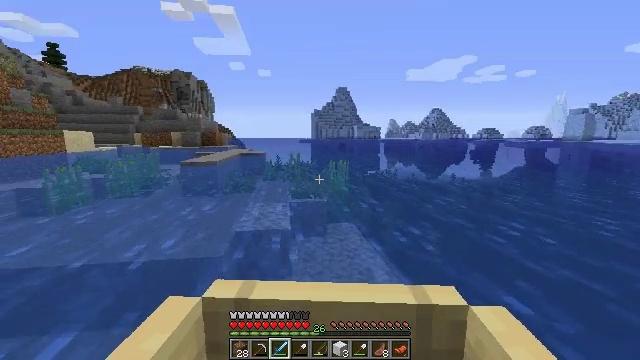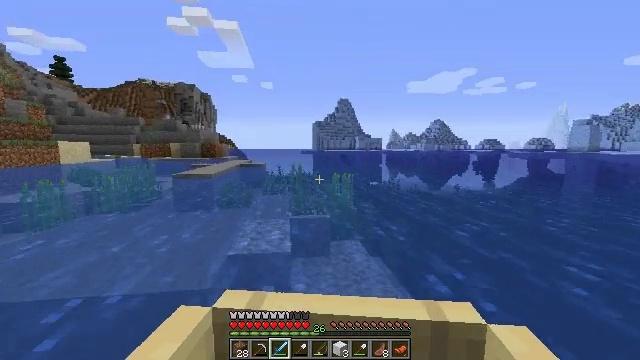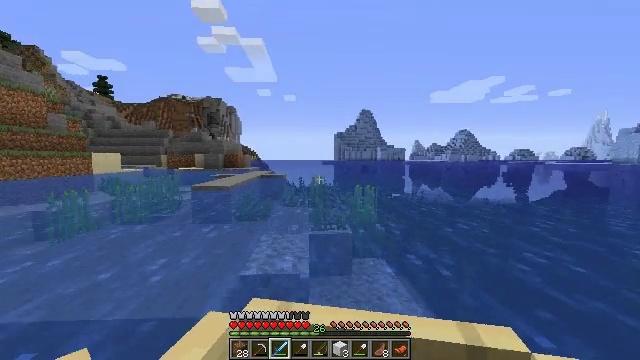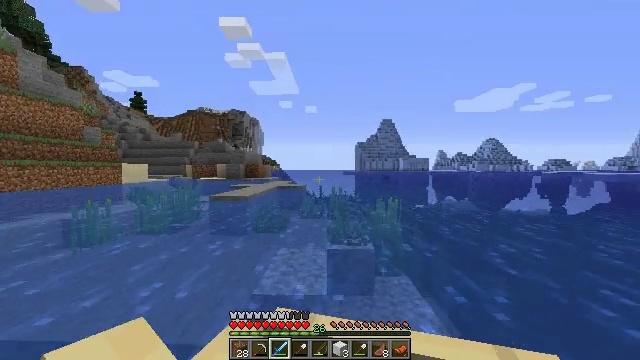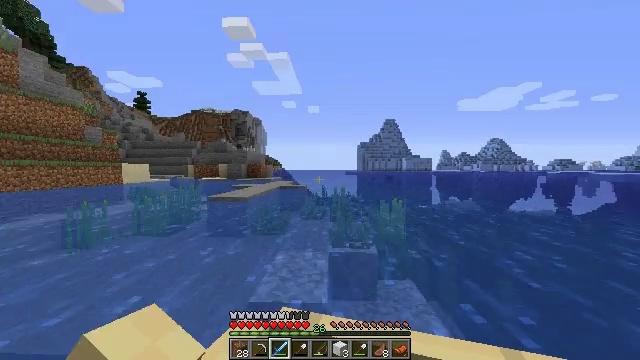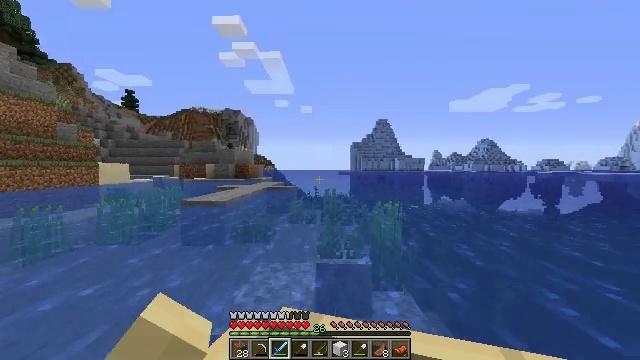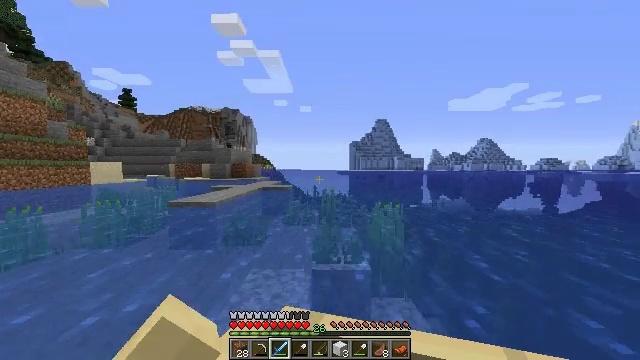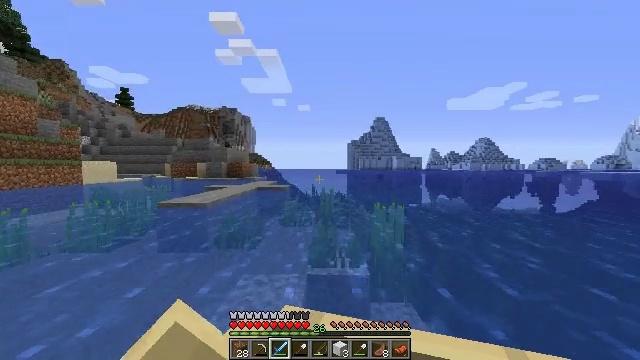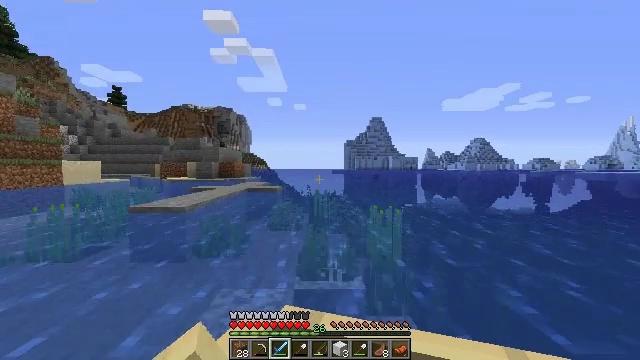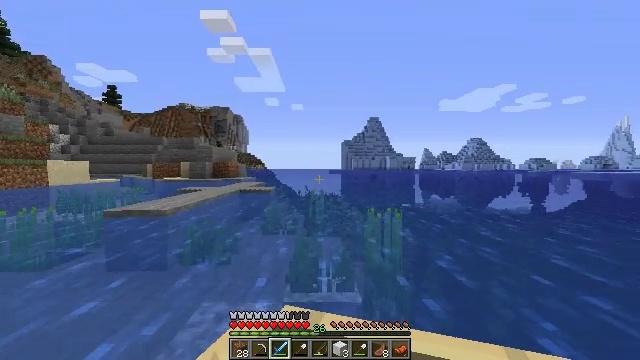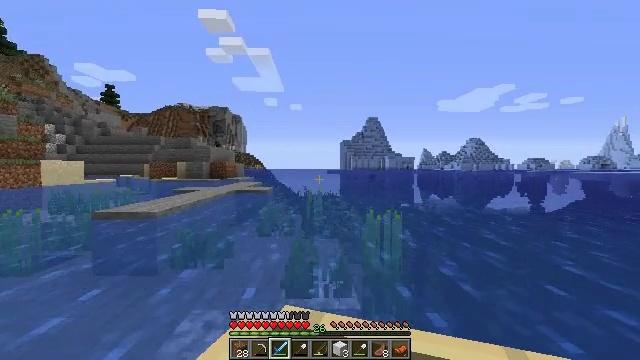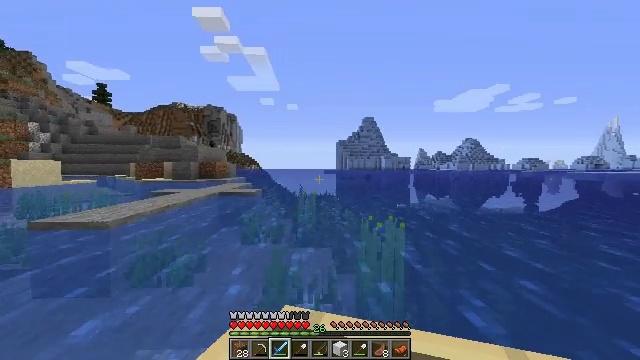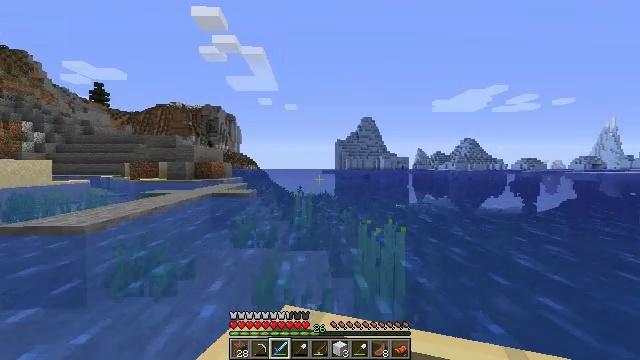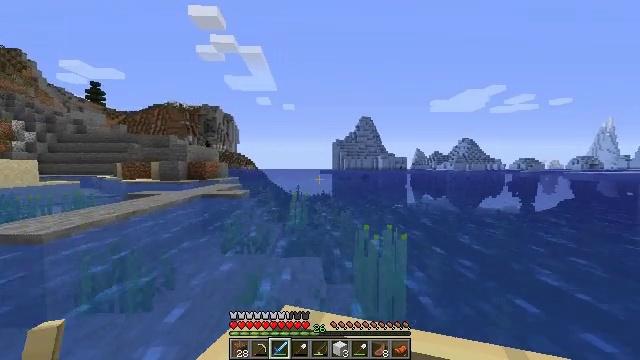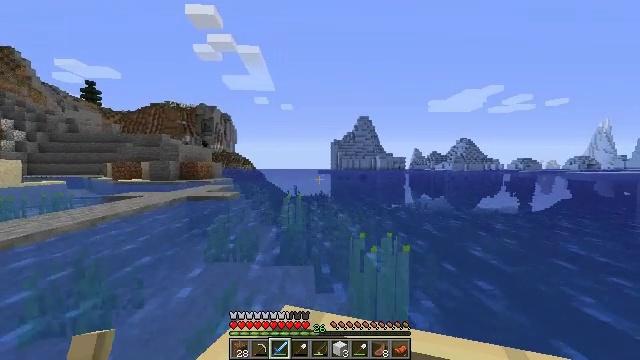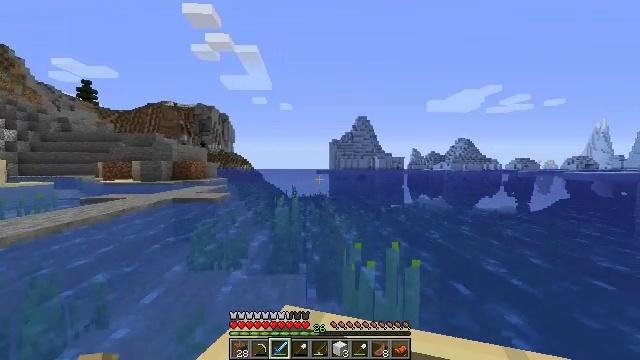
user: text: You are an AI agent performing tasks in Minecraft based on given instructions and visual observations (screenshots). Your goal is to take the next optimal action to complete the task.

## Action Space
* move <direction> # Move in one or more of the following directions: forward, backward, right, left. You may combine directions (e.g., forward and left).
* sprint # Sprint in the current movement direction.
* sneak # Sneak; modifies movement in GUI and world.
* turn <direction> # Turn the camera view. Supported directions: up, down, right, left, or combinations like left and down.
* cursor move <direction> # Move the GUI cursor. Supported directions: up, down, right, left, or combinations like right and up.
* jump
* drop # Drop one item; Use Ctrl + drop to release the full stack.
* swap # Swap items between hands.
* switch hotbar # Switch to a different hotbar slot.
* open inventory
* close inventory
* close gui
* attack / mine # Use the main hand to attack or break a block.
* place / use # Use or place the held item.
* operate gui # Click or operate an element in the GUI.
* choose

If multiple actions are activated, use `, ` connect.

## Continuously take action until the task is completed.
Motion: motion action
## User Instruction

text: Remove a lily pad from the inventory.
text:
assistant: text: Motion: move forward, turn left and up
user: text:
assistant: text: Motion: move forward, turn left and up
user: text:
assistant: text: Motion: move forward, turn left and up
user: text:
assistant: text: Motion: move forward, turn left
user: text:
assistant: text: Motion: move forward
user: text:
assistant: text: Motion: move forward
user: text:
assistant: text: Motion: move forward
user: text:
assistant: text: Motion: move forward
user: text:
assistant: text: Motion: move forward
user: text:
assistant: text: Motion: move forward
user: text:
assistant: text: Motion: move forward
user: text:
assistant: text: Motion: move forward
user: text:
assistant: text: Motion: move forward
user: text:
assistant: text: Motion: move forward
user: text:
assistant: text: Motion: move forward
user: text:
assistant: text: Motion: move forward
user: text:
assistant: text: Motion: move forward
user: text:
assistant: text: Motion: move forward
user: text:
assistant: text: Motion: move forward
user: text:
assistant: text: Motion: move forward
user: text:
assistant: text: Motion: move forward
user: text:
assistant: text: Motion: move forward
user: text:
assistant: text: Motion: move forward
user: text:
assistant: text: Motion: move forward
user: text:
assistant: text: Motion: move forward
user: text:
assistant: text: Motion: move forward
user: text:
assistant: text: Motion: move forward
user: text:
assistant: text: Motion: move forward
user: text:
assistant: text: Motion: move forward
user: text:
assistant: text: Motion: move forward